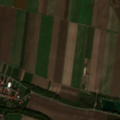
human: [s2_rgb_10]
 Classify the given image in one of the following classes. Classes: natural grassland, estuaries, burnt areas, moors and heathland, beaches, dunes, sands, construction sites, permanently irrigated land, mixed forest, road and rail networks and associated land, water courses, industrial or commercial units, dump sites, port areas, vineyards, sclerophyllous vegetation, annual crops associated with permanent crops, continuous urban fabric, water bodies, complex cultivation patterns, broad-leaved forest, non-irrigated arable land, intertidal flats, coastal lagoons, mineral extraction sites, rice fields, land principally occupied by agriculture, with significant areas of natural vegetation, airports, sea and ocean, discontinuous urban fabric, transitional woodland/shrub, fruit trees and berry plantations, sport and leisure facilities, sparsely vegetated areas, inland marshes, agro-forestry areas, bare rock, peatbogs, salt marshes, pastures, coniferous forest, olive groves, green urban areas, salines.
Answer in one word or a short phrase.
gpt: discontinuous urban fabric, mineral extraction sites, non-irrigated arable land, land principally occupied by agriculture, with significant areas of natural vegetation